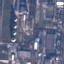
Land use / land cover class: Industrial